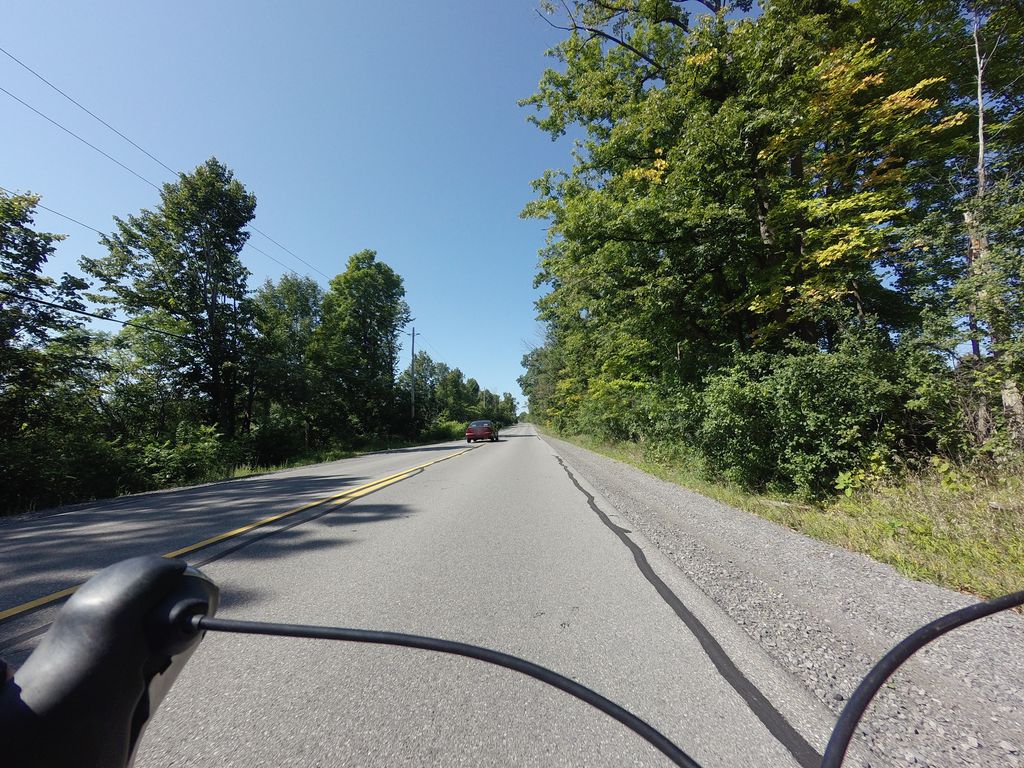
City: ottawa-gatineau